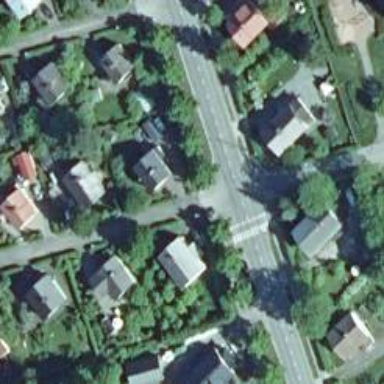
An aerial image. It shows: Road with "give way" sign.